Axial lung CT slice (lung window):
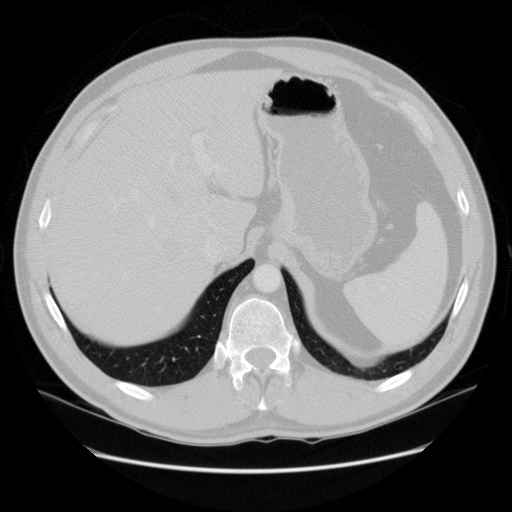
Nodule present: no